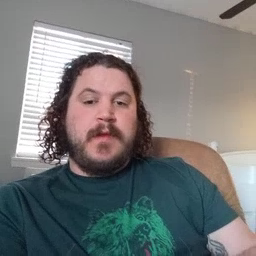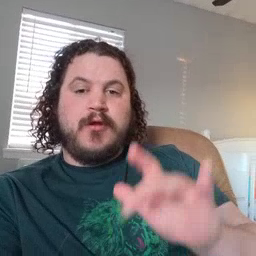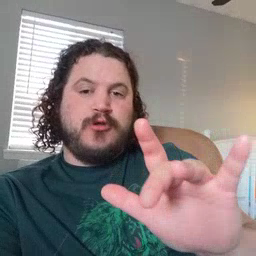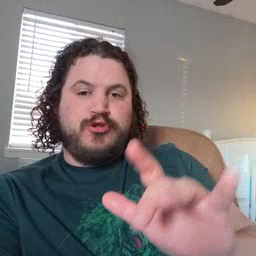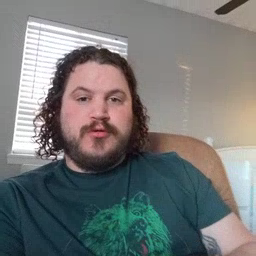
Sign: touch